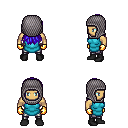
a pixel art fantasy rpg character, male body template, human, tanned skin, teal tunic, metal pants, blue unkempt hairstyle, chain hood, gold gloves, black shoes, four views (front, back, left, right), 2x2 character sprite sheet, small pixel art, hard edges, no anti-aliasing